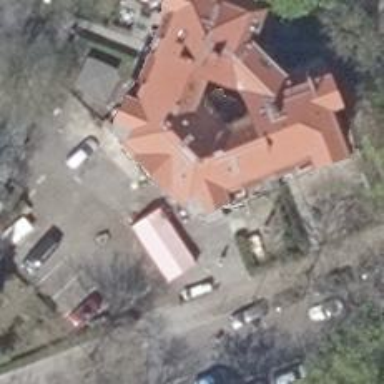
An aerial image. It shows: Pub.